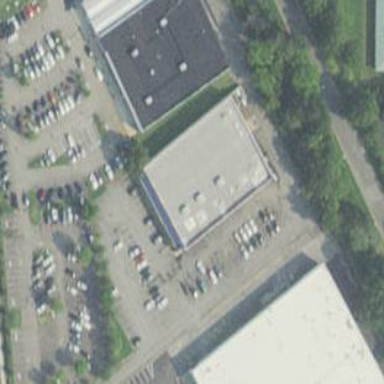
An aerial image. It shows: Commercial building.